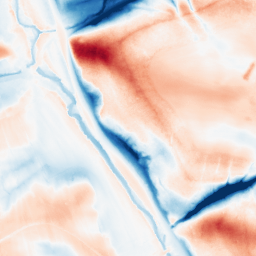
Category: classical
Decomposition family: gaussian_anisotropic
Decomposition parameters: sigma_x: 5
sigma_y: 20
Upsampling method: quadratic
Upsampling parameters: scale: 4
Upsampling scale: 4